Question: I want to add JSON data to a existing datatable.
The JSON data looks like this:
'''
[
["Trident","Internet Explorer 4.0","Win 95+","4","X","X"],
["Trident","Internet Explorer 4.0","Win 95+","4","X","X"],
["Trident","Internet Explorer 4.0","Win 95+","4","X","X"],
["Trident","Internet Explorer 4.0","Win 95+","4","X","X"]
]
'''
I tried:
'''
$('#' + tab + '_table').dataTable().fnAddData(data);
'''
'data' is holding the JSON data.
Anything seems wrong there since it adds only one row with this:

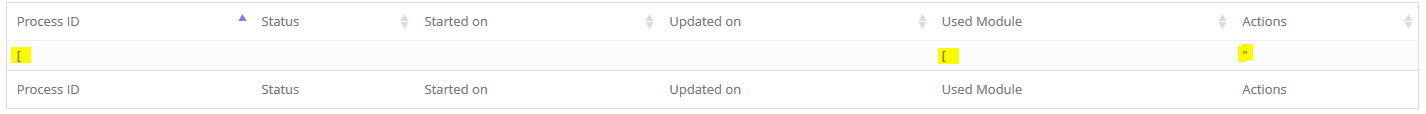
Answer: It looks like you're asking dataTables to add raw JSON data to your table. You should parse it first with 'JSON.parse()' and add the resulting Javascript array.
'''
var jsdata = JSON.parse(data);
$('#' + tab + '_table').dataTable().fnAddData(jsdata);
'''